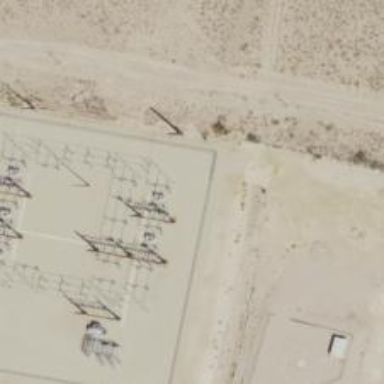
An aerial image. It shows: Switch used for power control.